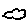
Label: cloud